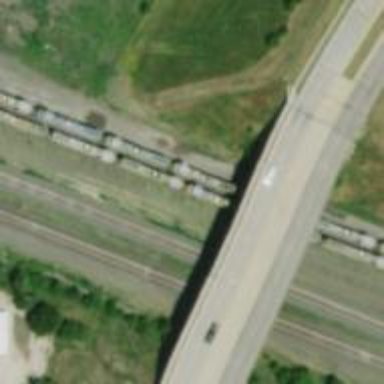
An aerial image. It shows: Bridge on trunk expressway.